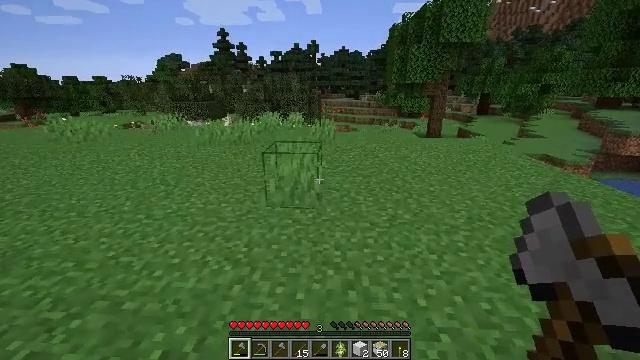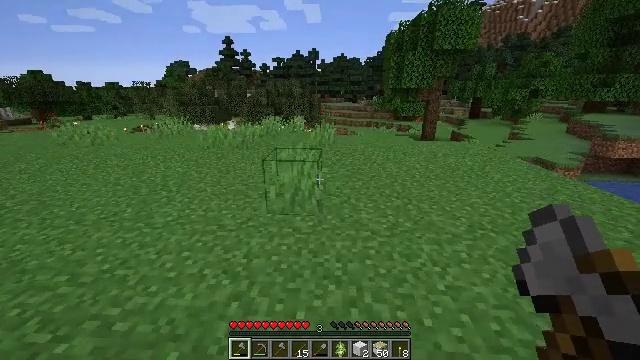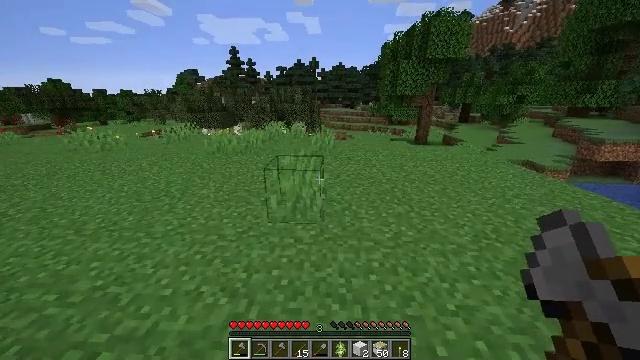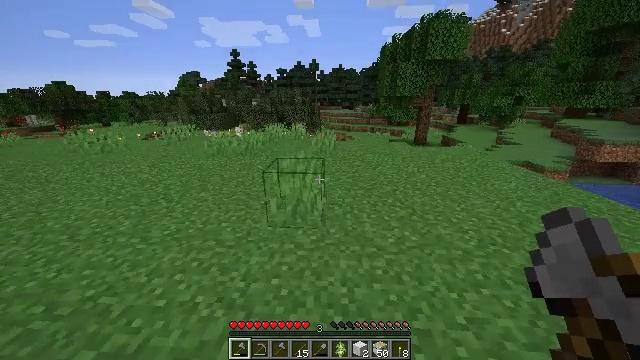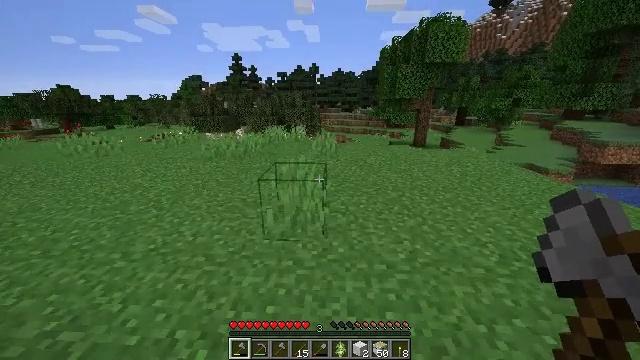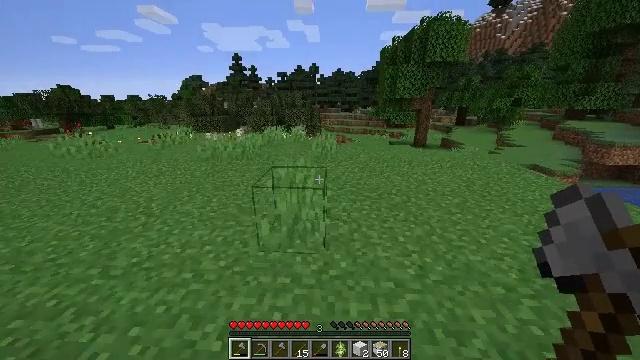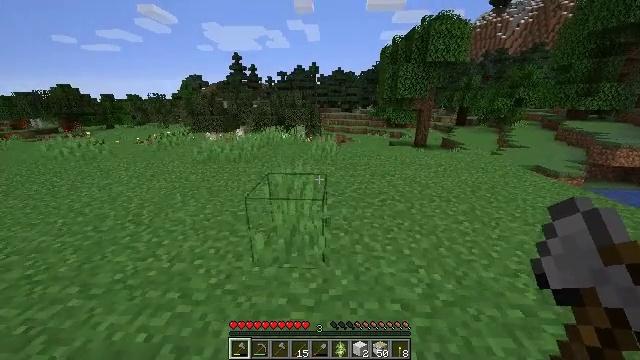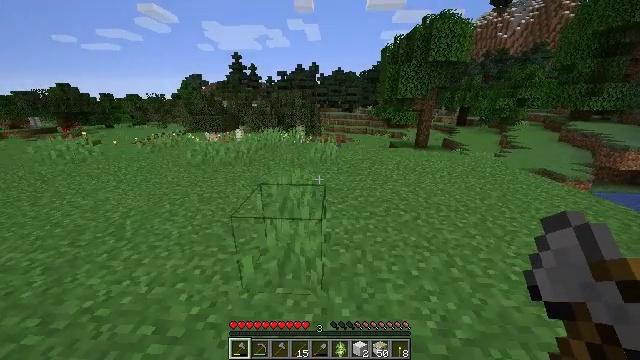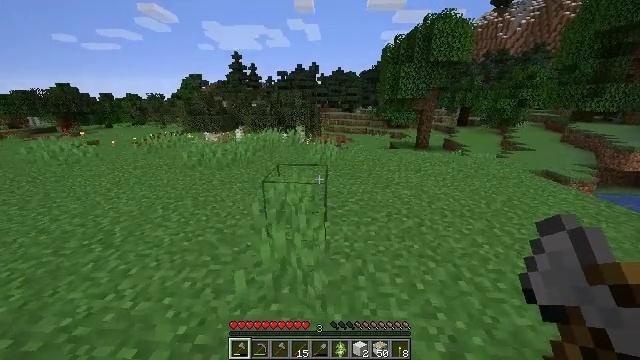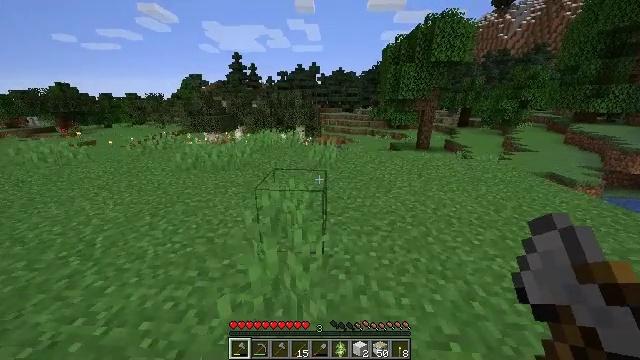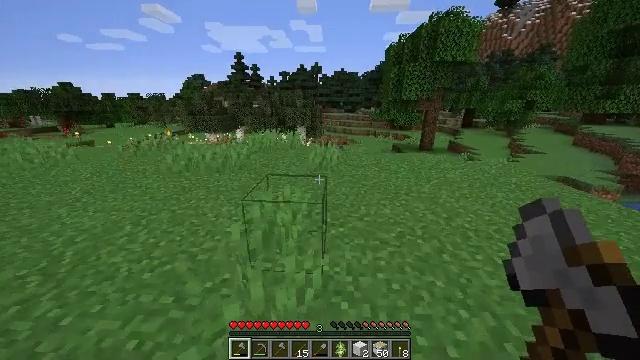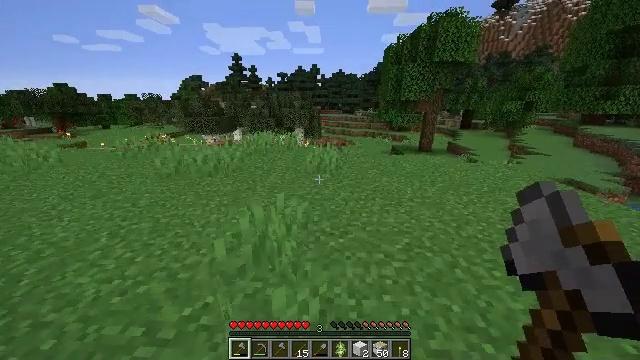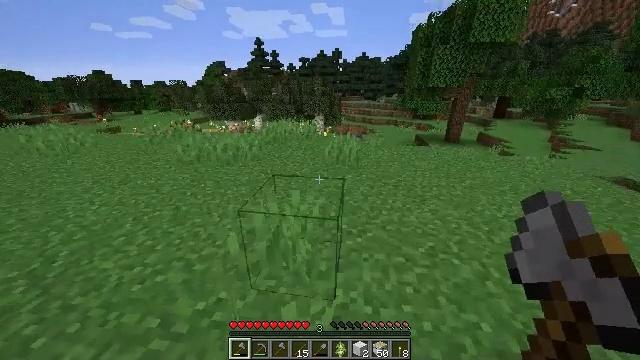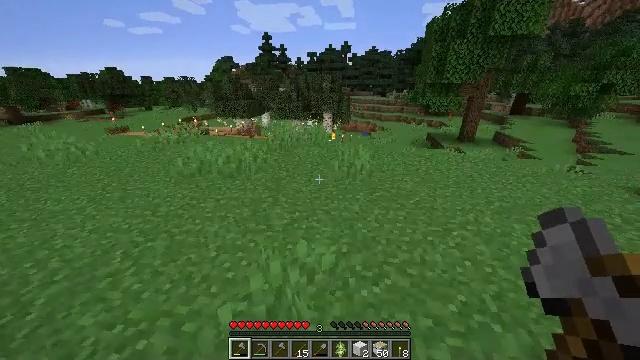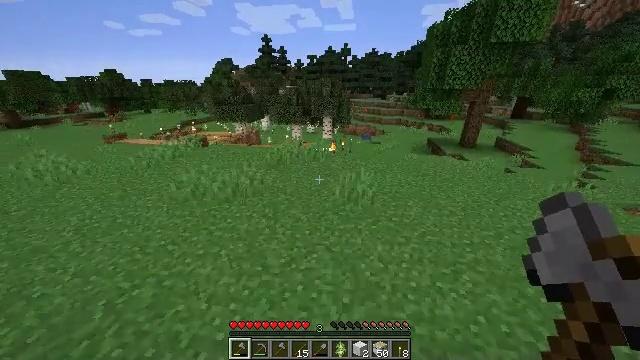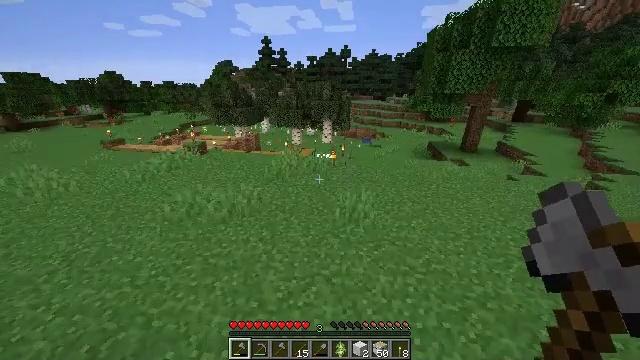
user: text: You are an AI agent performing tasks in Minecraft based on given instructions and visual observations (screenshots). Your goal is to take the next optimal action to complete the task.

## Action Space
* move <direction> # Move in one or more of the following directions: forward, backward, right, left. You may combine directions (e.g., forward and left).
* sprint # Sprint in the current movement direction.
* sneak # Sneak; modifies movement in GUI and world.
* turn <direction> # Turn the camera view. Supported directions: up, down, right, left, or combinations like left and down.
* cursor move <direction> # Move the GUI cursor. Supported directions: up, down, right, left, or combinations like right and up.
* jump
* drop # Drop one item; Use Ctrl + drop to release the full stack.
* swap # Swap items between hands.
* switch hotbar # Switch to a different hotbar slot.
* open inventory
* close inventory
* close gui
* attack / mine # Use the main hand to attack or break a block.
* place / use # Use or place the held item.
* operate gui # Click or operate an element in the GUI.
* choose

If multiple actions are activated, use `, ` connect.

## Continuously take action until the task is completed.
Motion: motion action
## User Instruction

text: Pick up the birch sapling by breaking it.
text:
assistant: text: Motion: move forward
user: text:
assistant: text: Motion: move forward
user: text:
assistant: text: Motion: move forward
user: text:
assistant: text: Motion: move forward
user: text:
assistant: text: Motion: move forward
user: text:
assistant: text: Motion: move forward
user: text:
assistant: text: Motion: move forward
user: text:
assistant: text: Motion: move forward
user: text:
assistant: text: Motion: move forward
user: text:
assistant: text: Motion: move forward
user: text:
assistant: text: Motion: move forward
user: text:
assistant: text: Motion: move forward, turn left and down
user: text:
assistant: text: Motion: move forward, turn left and down, jump
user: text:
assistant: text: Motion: move forward, jump
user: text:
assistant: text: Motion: move forward, jump
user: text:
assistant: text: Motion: move forward, jump
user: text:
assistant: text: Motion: move forward, jump
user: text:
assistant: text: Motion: move forward, jump
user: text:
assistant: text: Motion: move forward, jump
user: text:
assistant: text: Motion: move forward, jump
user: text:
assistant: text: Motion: move forward, jump
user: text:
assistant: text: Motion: move forward, jump
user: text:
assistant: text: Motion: move forward, jump
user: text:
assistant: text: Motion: move forward, jump
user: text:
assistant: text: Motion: move forward, jump
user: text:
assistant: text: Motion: move forward, jump
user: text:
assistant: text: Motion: move forward, jump
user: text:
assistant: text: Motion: move forward, jump
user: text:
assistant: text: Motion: move forward, jump
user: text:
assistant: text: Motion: move forward